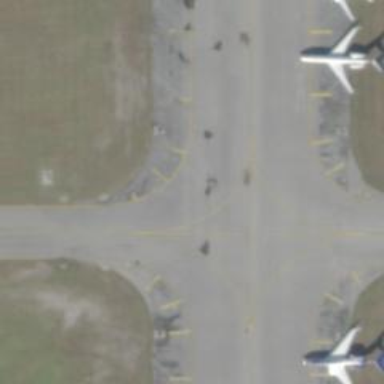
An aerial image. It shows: View of taxiway at the airport.